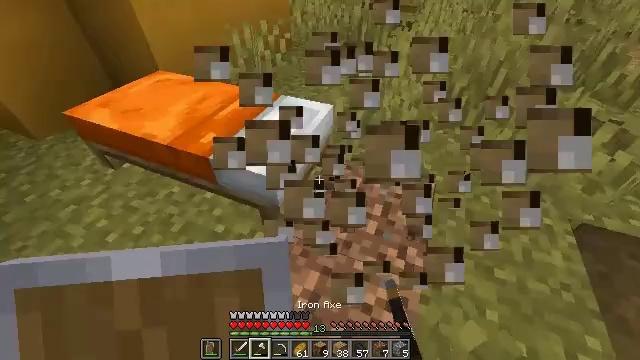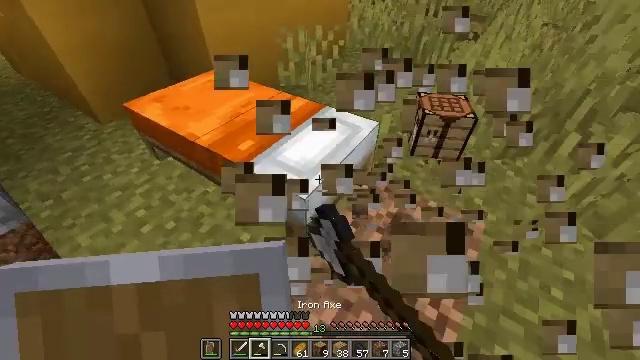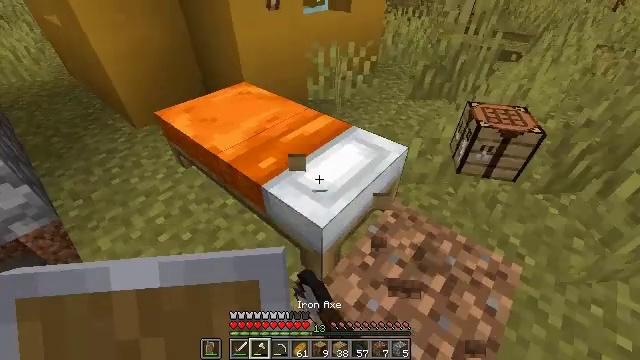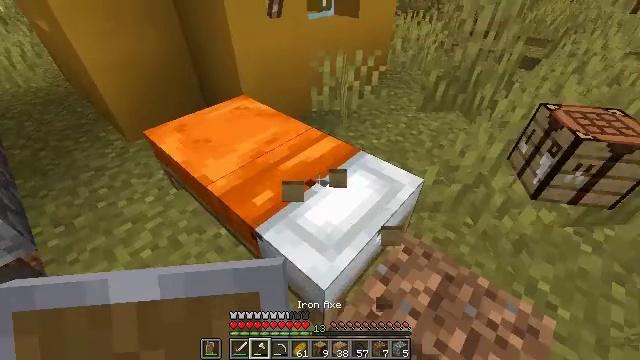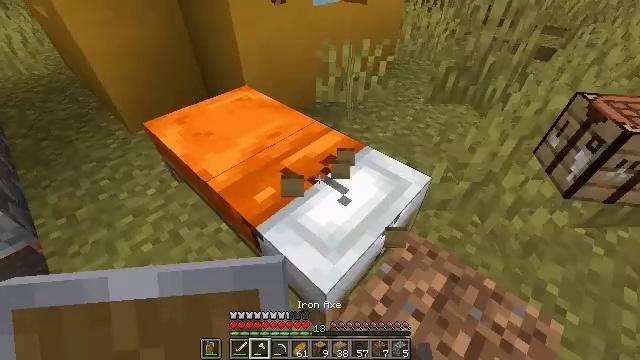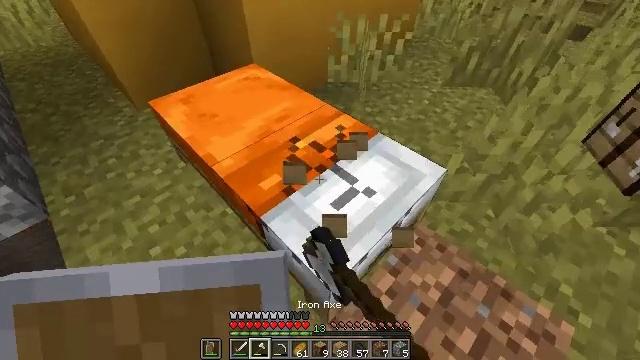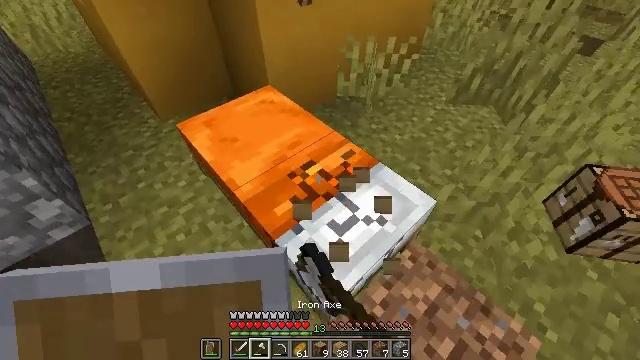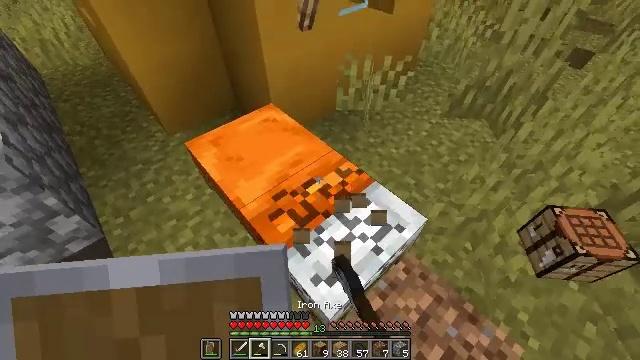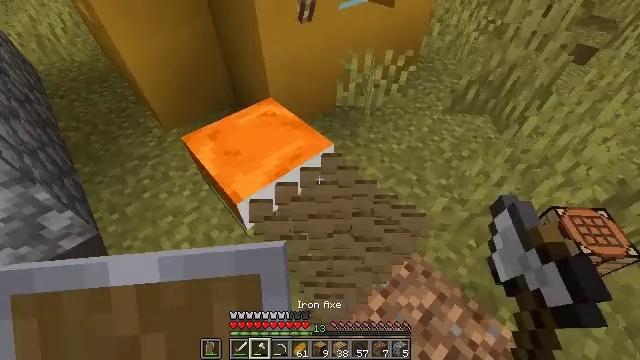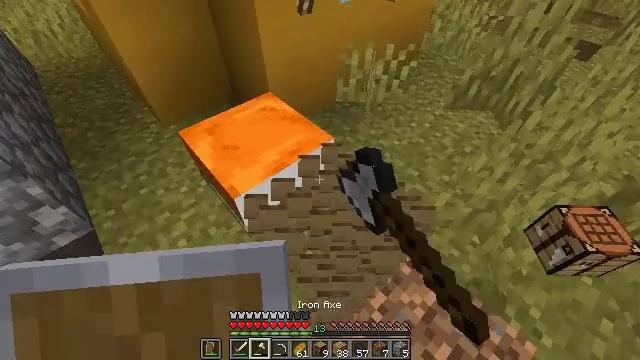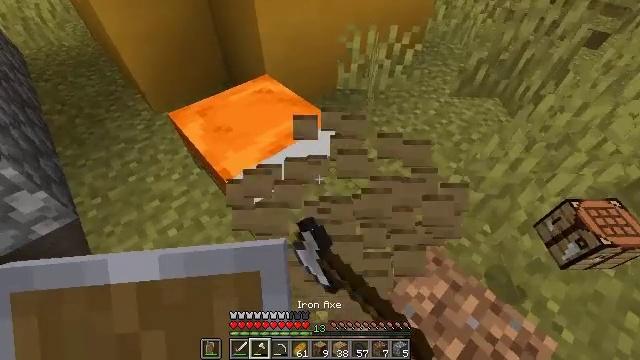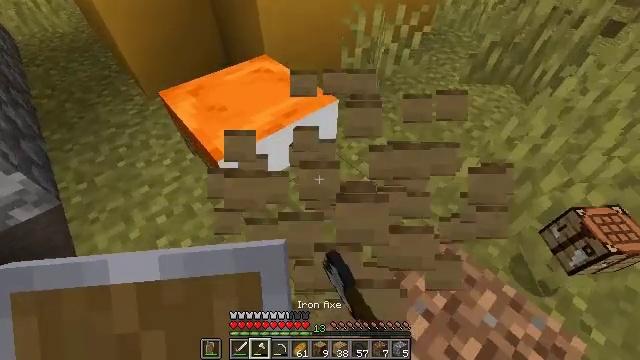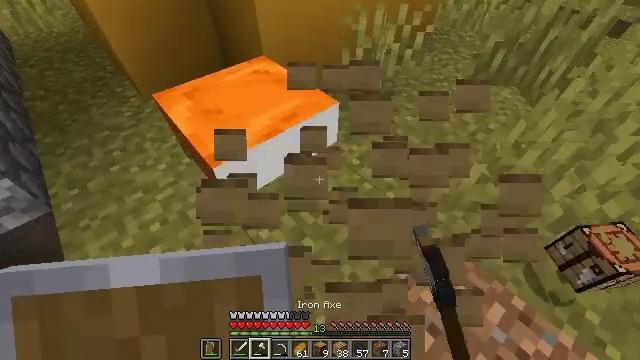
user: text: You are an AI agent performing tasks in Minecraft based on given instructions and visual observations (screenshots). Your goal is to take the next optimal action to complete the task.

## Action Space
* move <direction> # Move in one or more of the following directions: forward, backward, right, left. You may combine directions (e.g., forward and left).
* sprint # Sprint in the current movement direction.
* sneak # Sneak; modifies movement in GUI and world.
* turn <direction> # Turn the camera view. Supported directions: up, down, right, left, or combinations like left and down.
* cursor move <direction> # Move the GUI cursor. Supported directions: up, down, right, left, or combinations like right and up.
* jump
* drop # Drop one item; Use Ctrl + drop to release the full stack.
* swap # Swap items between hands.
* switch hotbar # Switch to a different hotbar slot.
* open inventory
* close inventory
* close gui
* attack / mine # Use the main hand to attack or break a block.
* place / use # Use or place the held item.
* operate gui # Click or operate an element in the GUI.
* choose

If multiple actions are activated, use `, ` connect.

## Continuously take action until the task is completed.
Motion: motion action
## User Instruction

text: Mine the orange bed.
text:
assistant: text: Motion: move forward, turn left, attack / mine
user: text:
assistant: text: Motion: move forward, turn left and up, attack / mine
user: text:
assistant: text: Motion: move forward, turn left, attack / mine
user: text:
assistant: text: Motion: turn left and down, attack / mine
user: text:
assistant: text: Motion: turn left and down, attack / mine
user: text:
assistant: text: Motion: turn left and down, attack / mine
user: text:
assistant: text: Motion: attack / mine
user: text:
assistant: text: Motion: attack / mine
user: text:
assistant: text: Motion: attack / mine
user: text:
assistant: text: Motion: attack / mine
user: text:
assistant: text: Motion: move forward, attack / mine
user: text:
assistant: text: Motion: move forward, attack / mine
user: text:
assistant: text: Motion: attack / mine